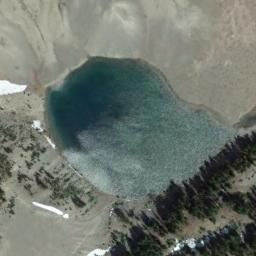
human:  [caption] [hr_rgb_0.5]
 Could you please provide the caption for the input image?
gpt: There are trees near the lake in the picture .

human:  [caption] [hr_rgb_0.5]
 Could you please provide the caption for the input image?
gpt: The lake lies in a wasteland and the water is deep green .

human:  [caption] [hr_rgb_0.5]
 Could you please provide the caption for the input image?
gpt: Many trees are beside the lake .

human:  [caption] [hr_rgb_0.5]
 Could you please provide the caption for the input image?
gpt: A green lake is surrounded by a desert and a forest, With sparse green plants in the desert .

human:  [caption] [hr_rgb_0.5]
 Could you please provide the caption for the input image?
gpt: The lake is surrounded by a brown desert beside a green forest .